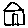
Label: house